Interaction volume radius: 10 \u00c5
Interaction volume height: 20 \u00c5
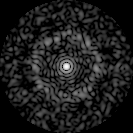
Disorder parameter: 0.8251